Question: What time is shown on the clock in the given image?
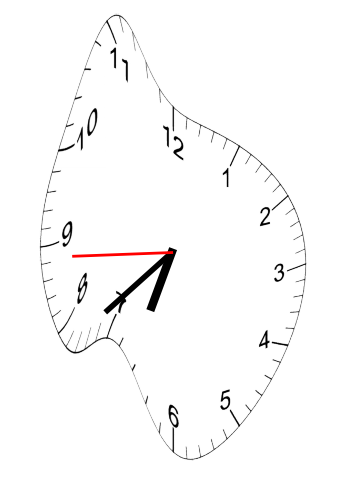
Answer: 06:37:44